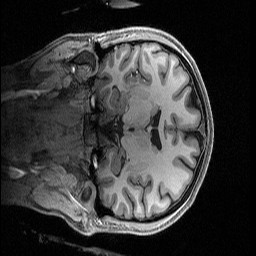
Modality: T1w
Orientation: coronal
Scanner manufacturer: siemens
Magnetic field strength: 3 T
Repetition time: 2.5 s
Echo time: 0.0029 s